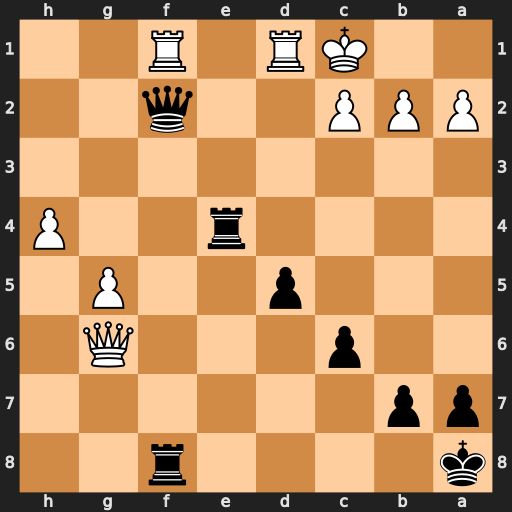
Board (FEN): k4r2/pp6/2p3Q1/3p2P1/4r2P/8/PPP2q2/2KR1R2
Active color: b
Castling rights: -
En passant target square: -
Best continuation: Qe3+ Kb1 Rxf1 Qg8+ Re8